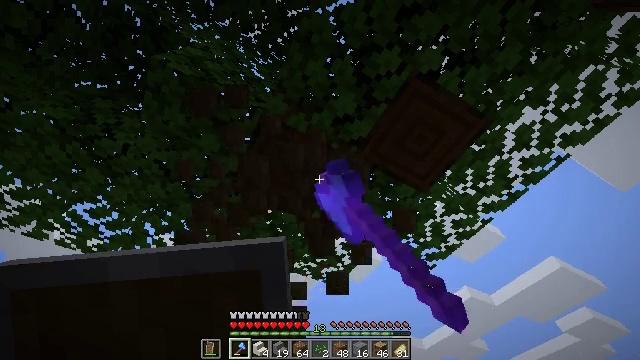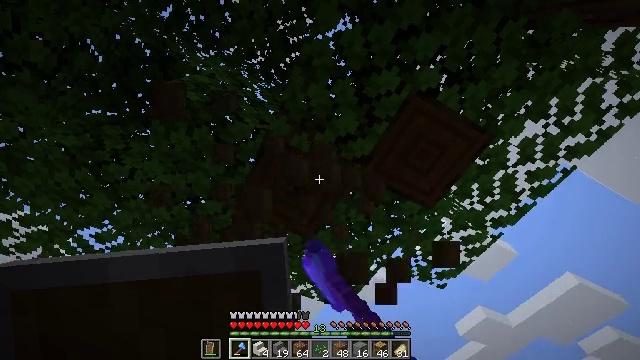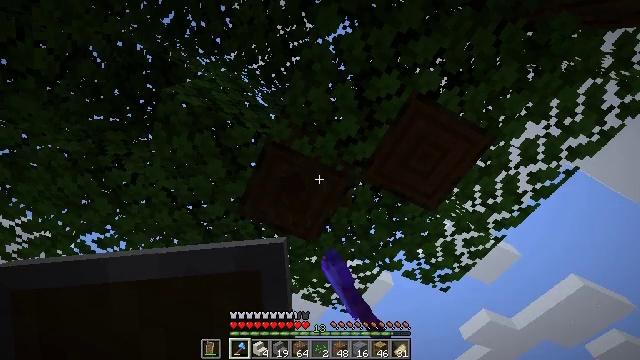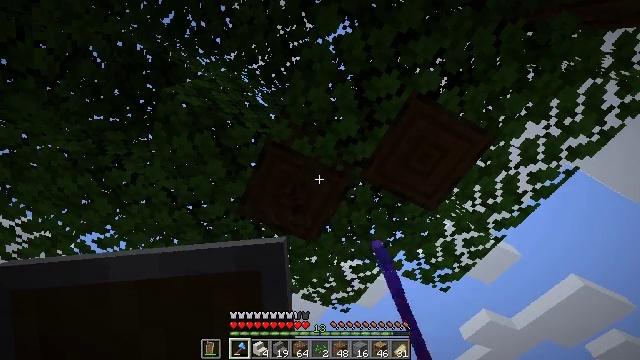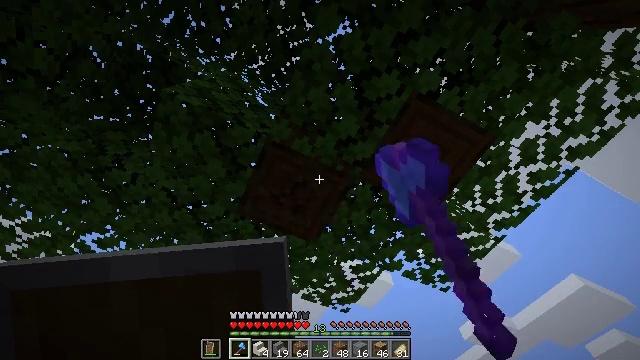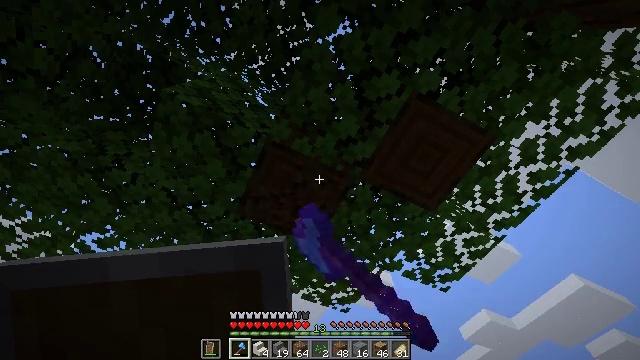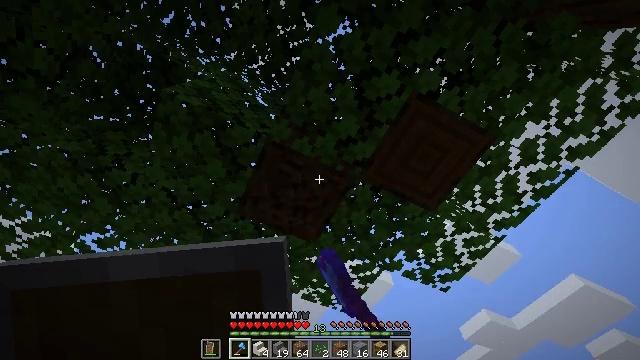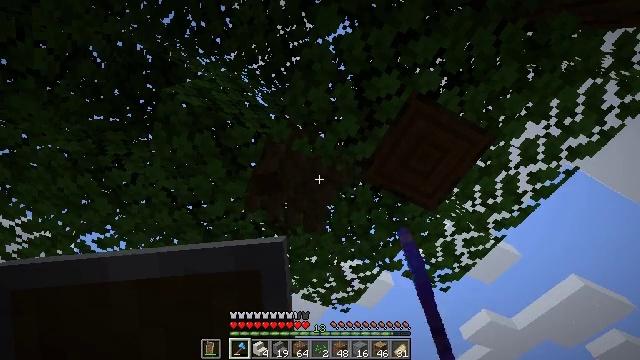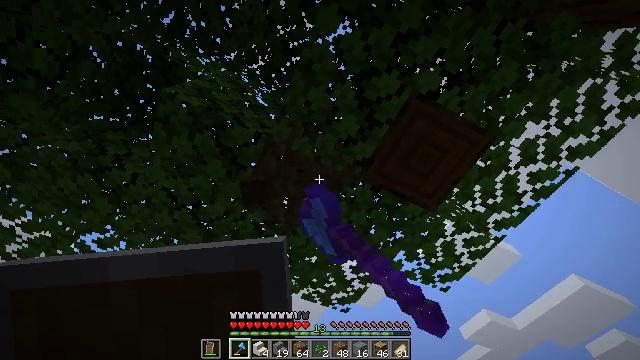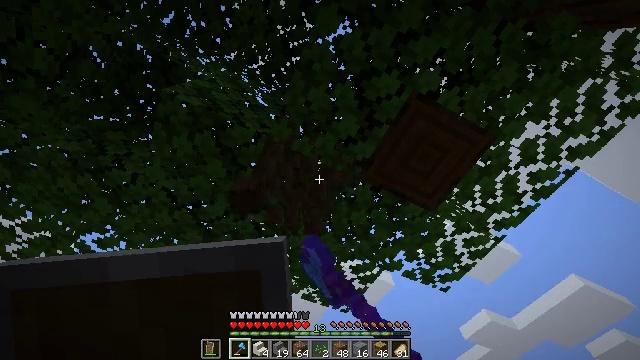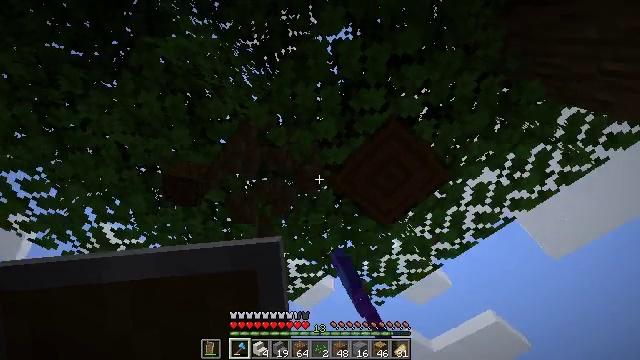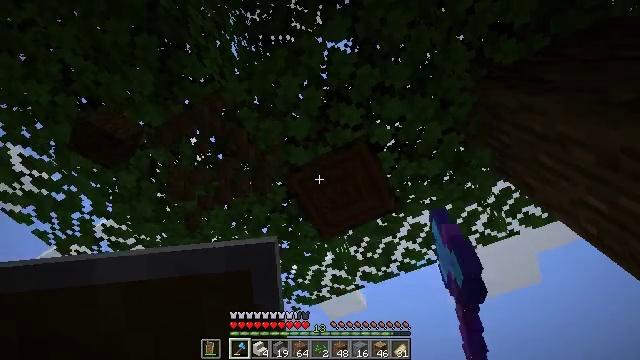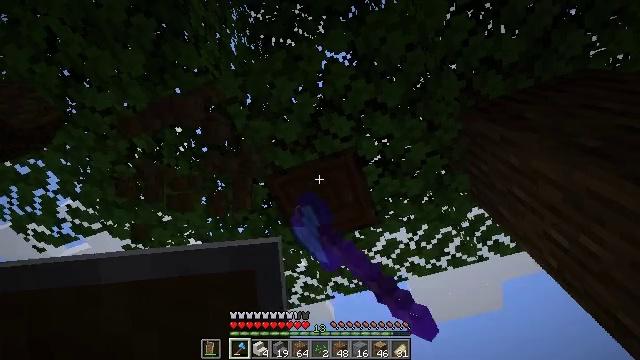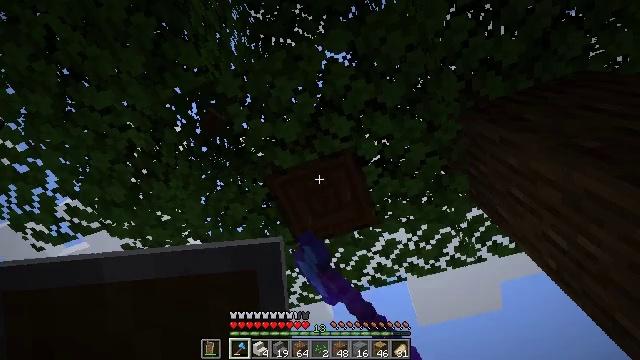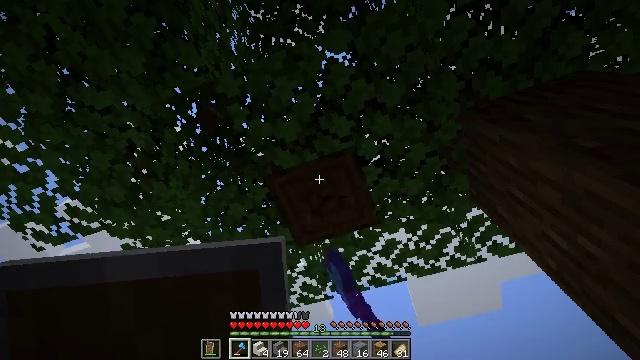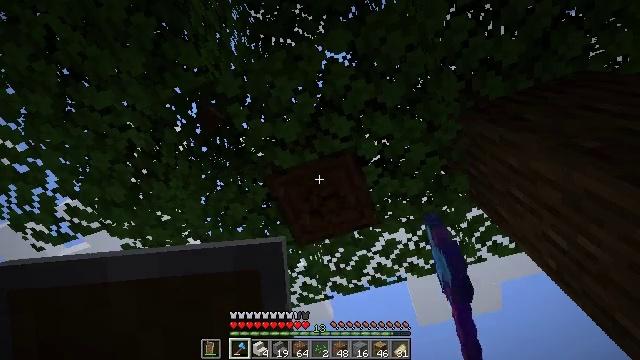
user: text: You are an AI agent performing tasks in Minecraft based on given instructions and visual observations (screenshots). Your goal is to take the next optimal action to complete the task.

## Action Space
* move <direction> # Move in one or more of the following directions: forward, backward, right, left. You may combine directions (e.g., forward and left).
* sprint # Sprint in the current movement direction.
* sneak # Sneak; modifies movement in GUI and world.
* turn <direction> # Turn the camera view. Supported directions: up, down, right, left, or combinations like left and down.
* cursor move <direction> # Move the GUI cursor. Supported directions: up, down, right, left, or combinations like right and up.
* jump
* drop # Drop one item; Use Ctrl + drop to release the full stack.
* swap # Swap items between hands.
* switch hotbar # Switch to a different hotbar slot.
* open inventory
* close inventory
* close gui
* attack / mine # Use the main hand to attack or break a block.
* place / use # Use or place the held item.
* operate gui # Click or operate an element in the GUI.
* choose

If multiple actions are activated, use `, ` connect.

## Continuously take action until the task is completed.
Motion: motion action
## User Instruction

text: Chop down the dark oak log.
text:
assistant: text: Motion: turn left and up, attack / mine
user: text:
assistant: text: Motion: attack / mine
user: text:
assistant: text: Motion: attack / mine
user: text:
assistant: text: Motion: attack / mine
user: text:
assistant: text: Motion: attack / mine
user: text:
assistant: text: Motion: attack / mine
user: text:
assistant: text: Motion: attack / mine
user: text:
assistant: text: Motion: attack / mine
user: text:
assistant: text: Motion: attack / mine
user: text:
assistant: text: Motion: turn right, attack / mine
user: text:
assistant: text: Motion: turn right, attack / mine
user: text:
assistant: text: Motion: turn right and up, attack / mine
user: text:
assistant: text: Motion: attack / mine
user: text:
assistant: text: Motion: attack / mine
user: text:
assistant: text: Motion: attack / mine
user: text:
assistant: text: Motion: attack / mine
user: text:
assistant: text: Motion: attack / mine
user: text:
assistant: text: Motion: attack / mine
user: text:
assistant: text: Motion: attack / mine
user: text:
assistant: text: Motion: attack / mine
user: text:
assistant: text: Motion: attack / mine
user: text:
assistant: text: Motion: attack / mine
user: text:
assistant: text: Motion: turn right and down, attack / mine
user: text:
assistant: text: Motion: turn right and down, attack / mine
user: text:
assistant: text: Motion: turn right and down, attack / mine
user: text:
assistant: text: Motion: attack / mine
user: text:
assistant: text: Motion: attack / mine
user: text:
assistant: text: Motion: attack / mine
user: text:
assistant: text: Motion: attack / mine
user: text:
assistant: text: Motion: attack / mine